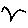
Label: bird